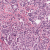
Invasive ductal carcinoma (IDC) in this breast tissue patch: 1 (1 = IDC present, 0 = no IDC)